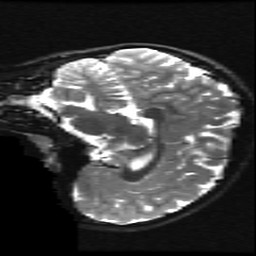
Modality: T2w
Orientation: sagittal
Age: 9
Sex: female
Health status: ill
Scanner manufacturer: ge
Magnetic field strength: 3 T
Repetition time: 7.5 s
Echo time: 0.1007 s